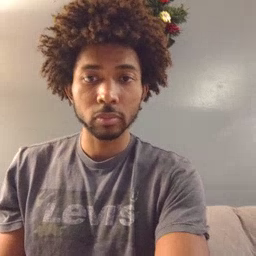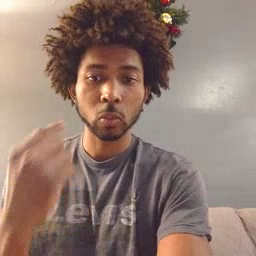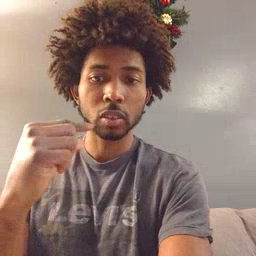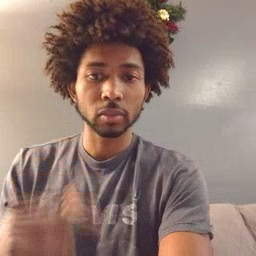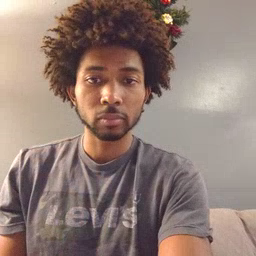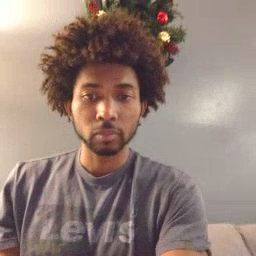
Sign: green